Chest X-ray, PA view. Patient: 39 years old, sex F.
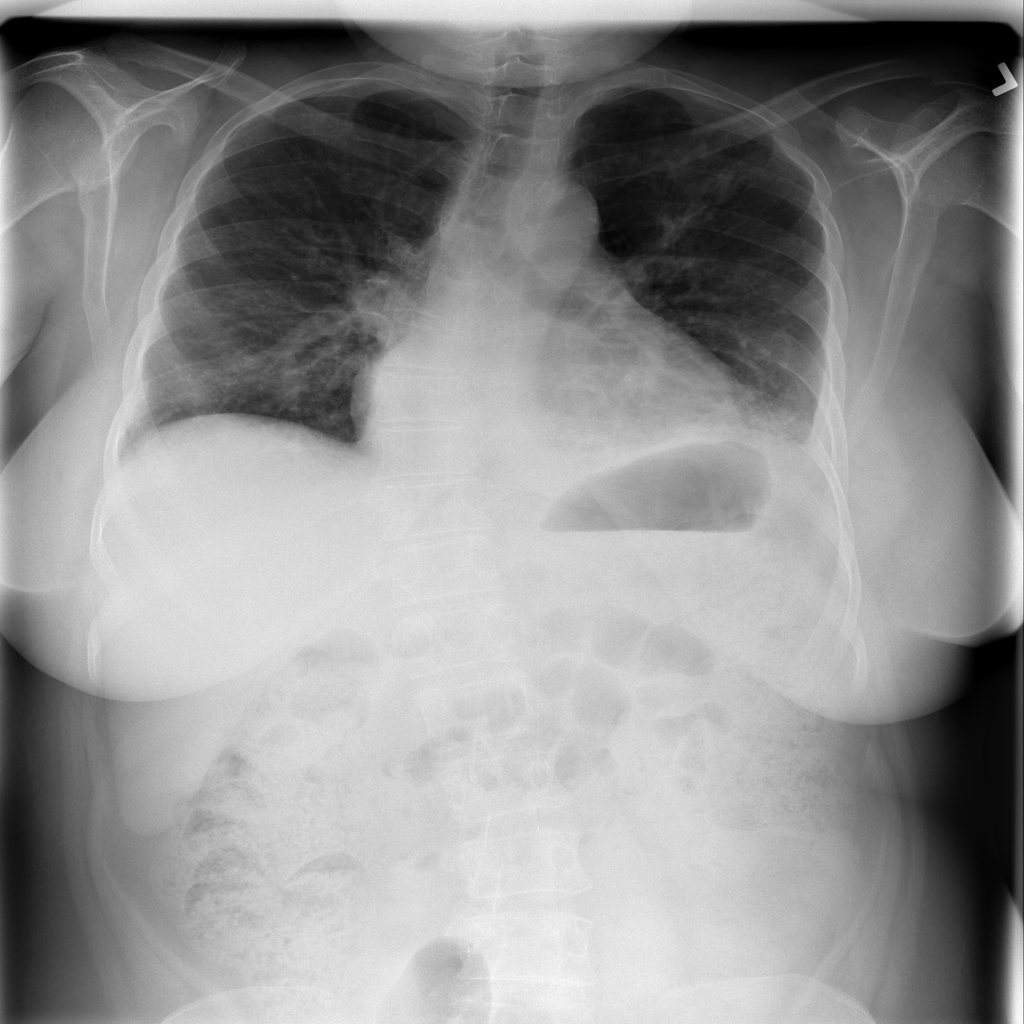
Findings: Effusion, Infiltration, Pleural_Thickening